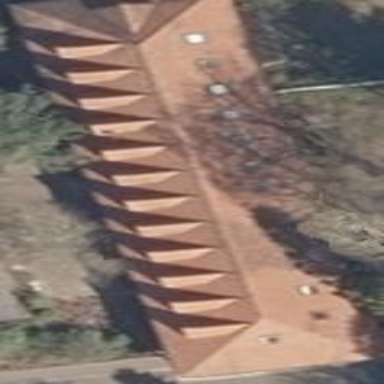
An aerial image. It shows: Office building with hipped roof.